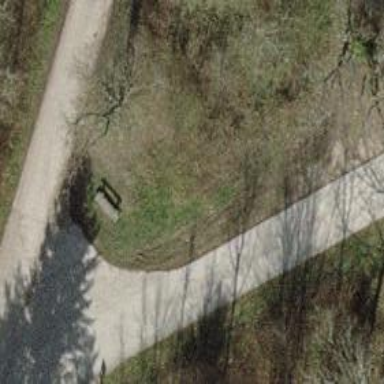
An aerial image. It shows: Bench for seating.